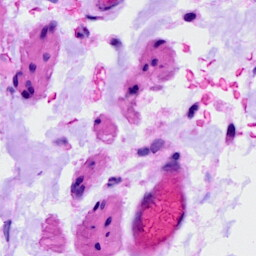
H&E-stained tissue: Ovarian